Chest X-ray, PA view. Patient: 21 years old, sex F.
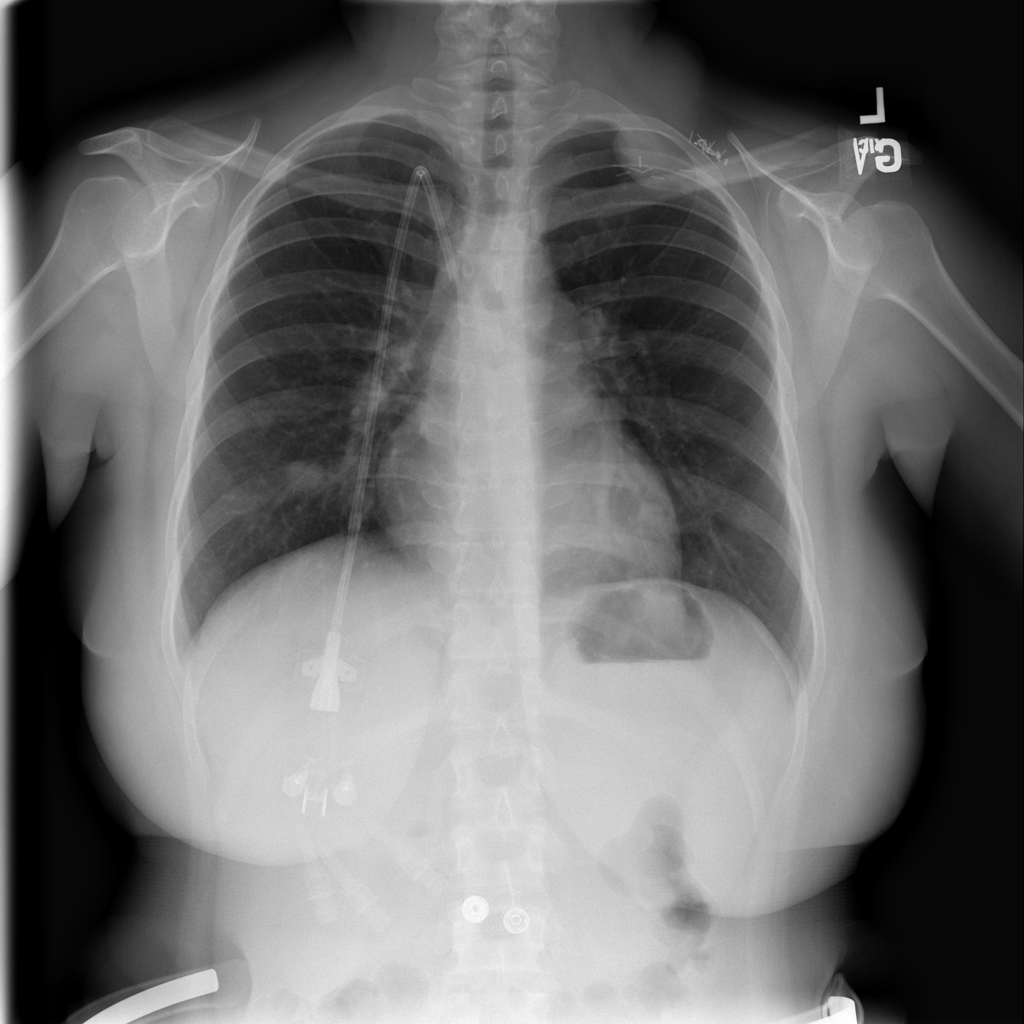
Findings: Mass, Nodule